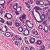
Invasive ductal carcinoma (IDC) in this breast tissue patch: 0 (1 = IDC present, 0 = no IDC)